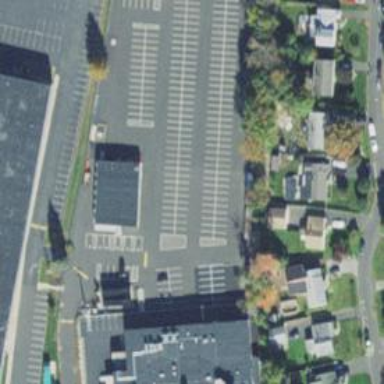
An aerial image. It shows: Parking area.